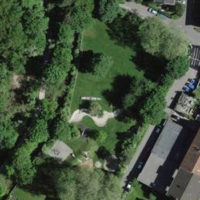
EUNIS habitat code: 25
Species observed at this site:
Lonicera tatarica